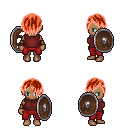
a pixel art fantasy rpg character, female body template, human, dark skin, maroon sleeveless shirt, red pants, red bangs hairstyle, leather bracers, shield, four views (front, back, left, right), 2x2 character sprite sheet, small pixel art, hard edges, no anti-aliasing